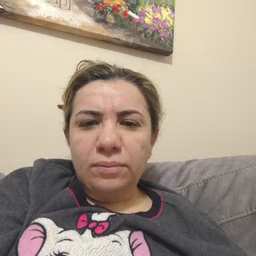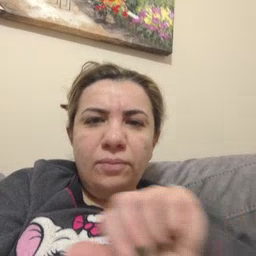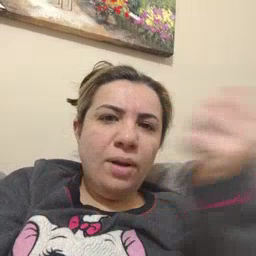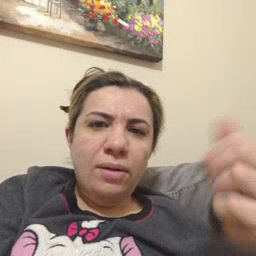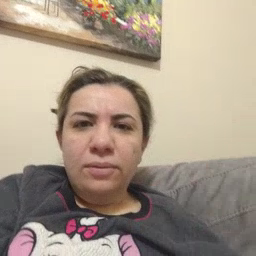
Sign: another